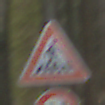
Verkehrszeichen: FussgaengerueberwegLinks
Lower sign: Geschwindigkeit80
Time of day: Midday
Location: Outdoor (Nature)
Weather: Overcast
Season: NotSpecified
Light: Natural